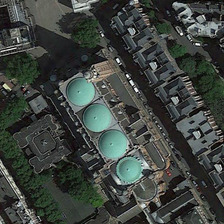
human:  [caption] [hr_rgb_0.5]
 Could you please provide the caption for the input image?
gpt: this church sits on the roadside with four round green roofs .

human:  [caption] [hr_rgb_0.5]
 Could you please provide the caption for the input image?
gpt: a church with four round roofs and a tower located against a row of square houses .

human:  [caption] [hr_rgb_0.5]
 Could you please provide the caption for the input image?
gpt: a church with four ultramarine roofs is opposite to a row of black buildings .

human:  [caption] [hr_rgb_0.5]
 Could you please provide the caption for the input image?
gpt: a church with four round roofs and a tower located against a row of square houses .

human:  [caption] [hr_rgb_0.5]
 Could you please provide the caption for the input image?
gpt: a church is surrounded by several other buildings and green trees .